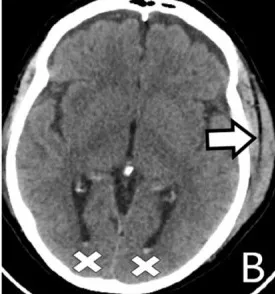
Axial soft-tissue window CT.
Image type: radiology (ct)